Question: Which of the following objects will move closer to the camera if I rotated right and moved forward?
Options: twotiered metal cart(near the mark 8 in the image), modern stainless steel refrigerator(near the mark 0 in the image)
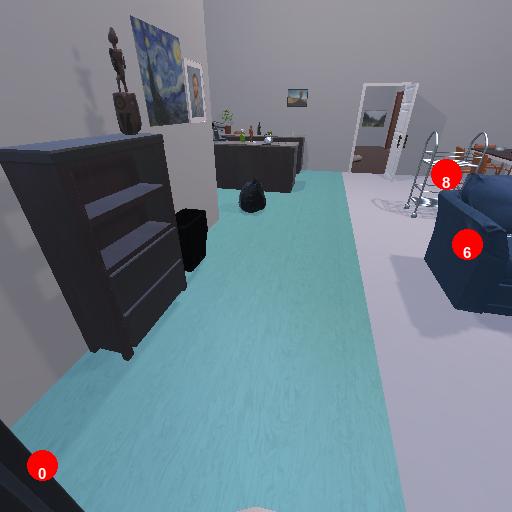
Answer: twotiered metal cart(near the mark 8 in the image)